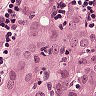
Metastatic tissue present: yes